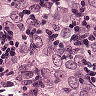
Metastatic tissue present: yes